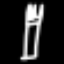
Label: fork